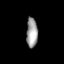
Tissue: lung
Cell type: Myeloid cells
Senescence score: 0.5565
Nuclear area (px): 334
Mean DAPI intensity: 155.452